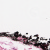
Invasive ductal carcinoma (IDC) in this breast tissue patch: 0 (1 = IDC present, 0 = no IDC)